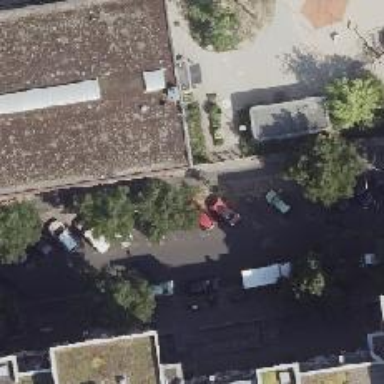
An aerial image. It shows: Bicycle parking located on the sidewalk.